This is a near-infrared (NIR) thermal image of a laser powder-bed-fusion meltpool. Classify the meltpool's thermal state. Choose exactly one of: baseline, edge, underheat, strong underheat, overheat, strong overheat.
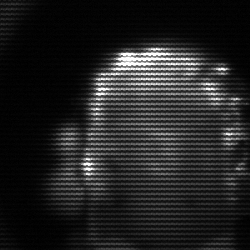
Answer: baseline